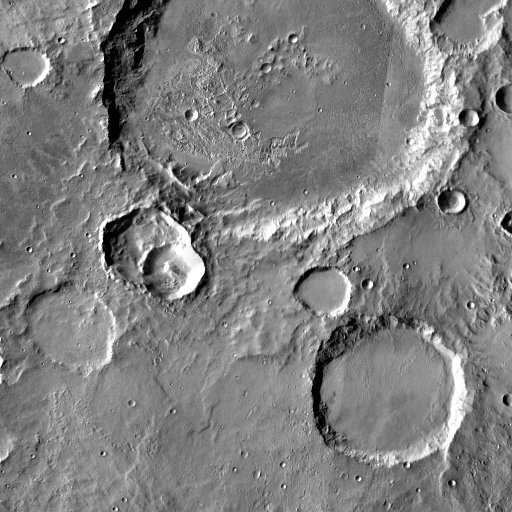
Crater classes present: Background, Other, Layered, Buried, Secondary